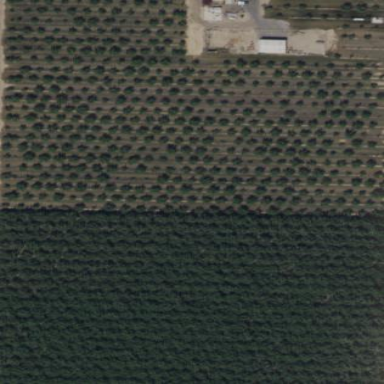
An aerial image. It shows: Orchard.